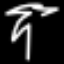
Label: palm tree